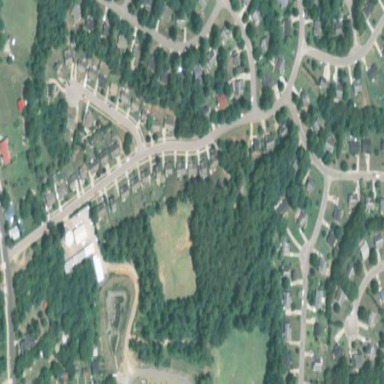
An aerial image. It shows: Residential area within neighborhood.